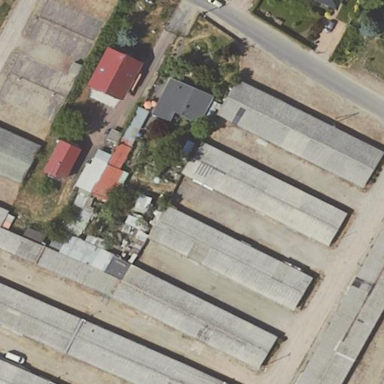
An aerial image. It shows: Group of garages.